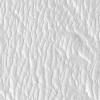
Atmospheric dust classification: not_dusty